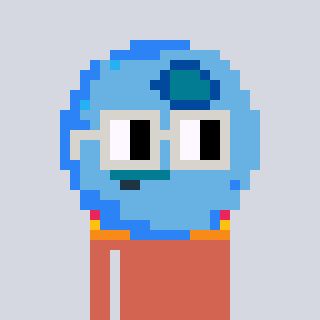
a pixel art character with square light gray glasses, a blueberry-shaped head and a peachy-colored body on a cool background